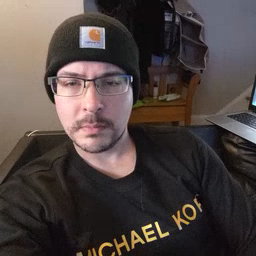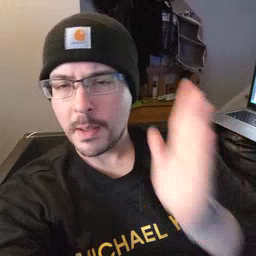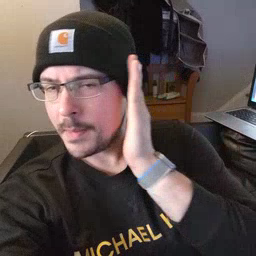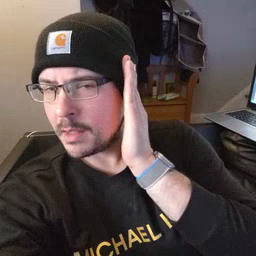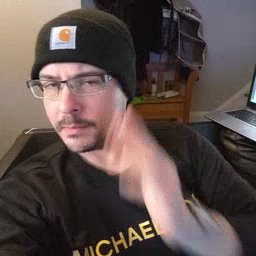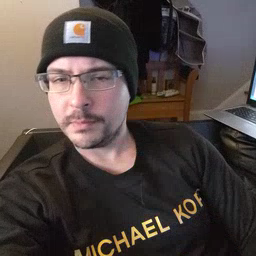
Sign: bed